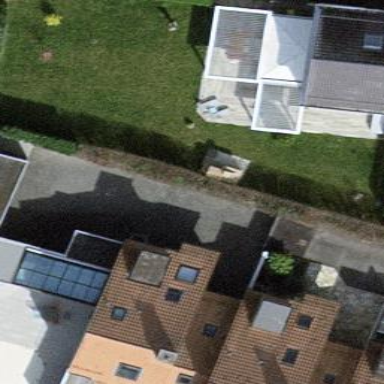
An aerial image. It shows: Garden surrounded by fence.